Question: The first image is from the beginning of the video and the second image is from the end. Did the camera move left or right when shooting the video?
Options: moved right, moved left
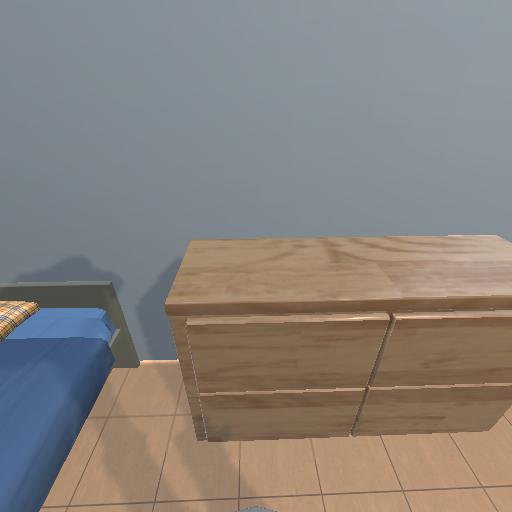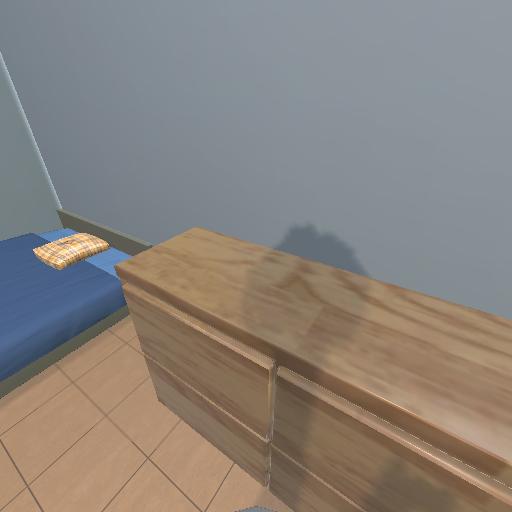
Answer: moved right